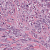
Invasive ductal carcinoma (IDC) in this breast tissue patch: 1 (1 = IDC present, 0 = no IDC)